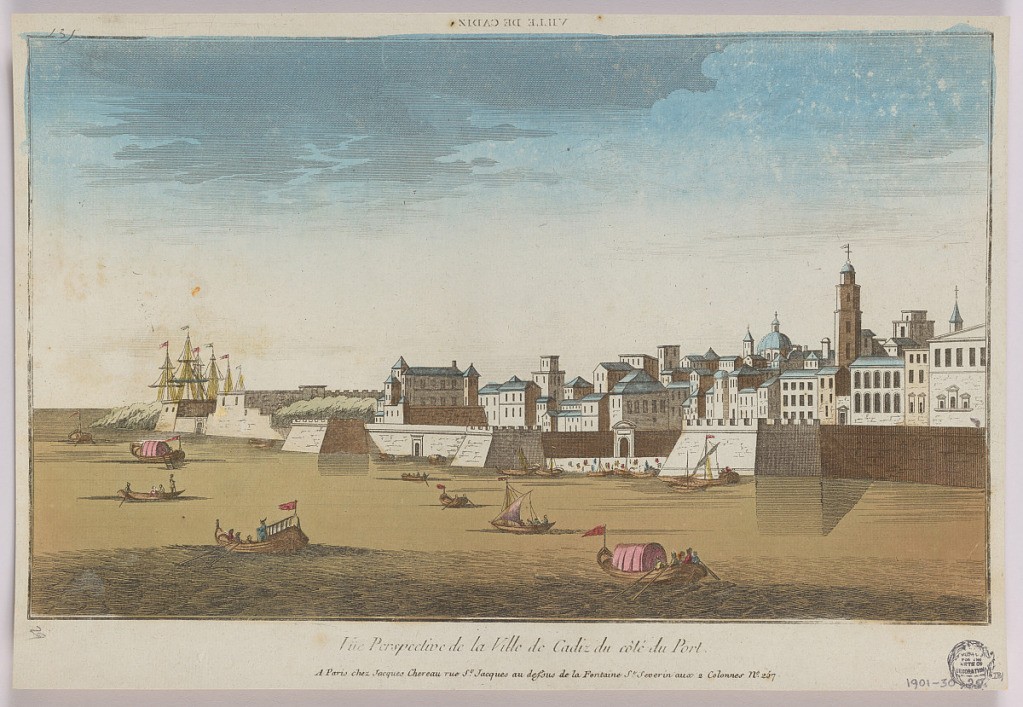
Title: Peep-show, Vüe Perspective de la Ville de Cadiz du Cote du Port
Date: ca. 1750
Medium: Engraving in ink with washes of watercolor on paper, mounted on scrapbook page
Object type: Print
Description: Peep-show print